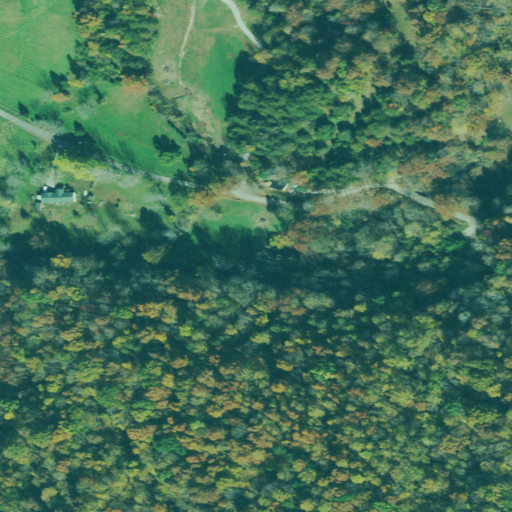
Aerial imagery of valley in Tennessee named Dog Cove containing deciduous forest, pasture, mixed forest, and open development